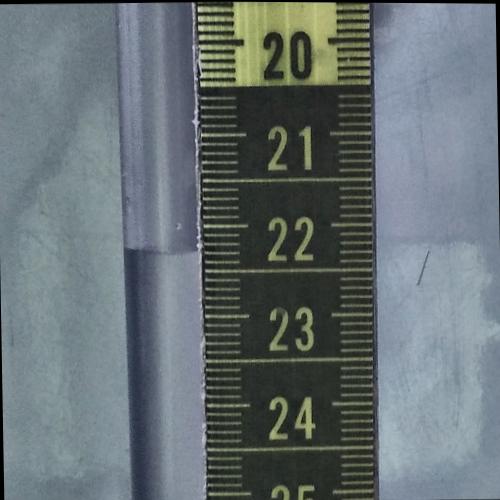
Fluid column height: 22.3 cm